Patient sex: F
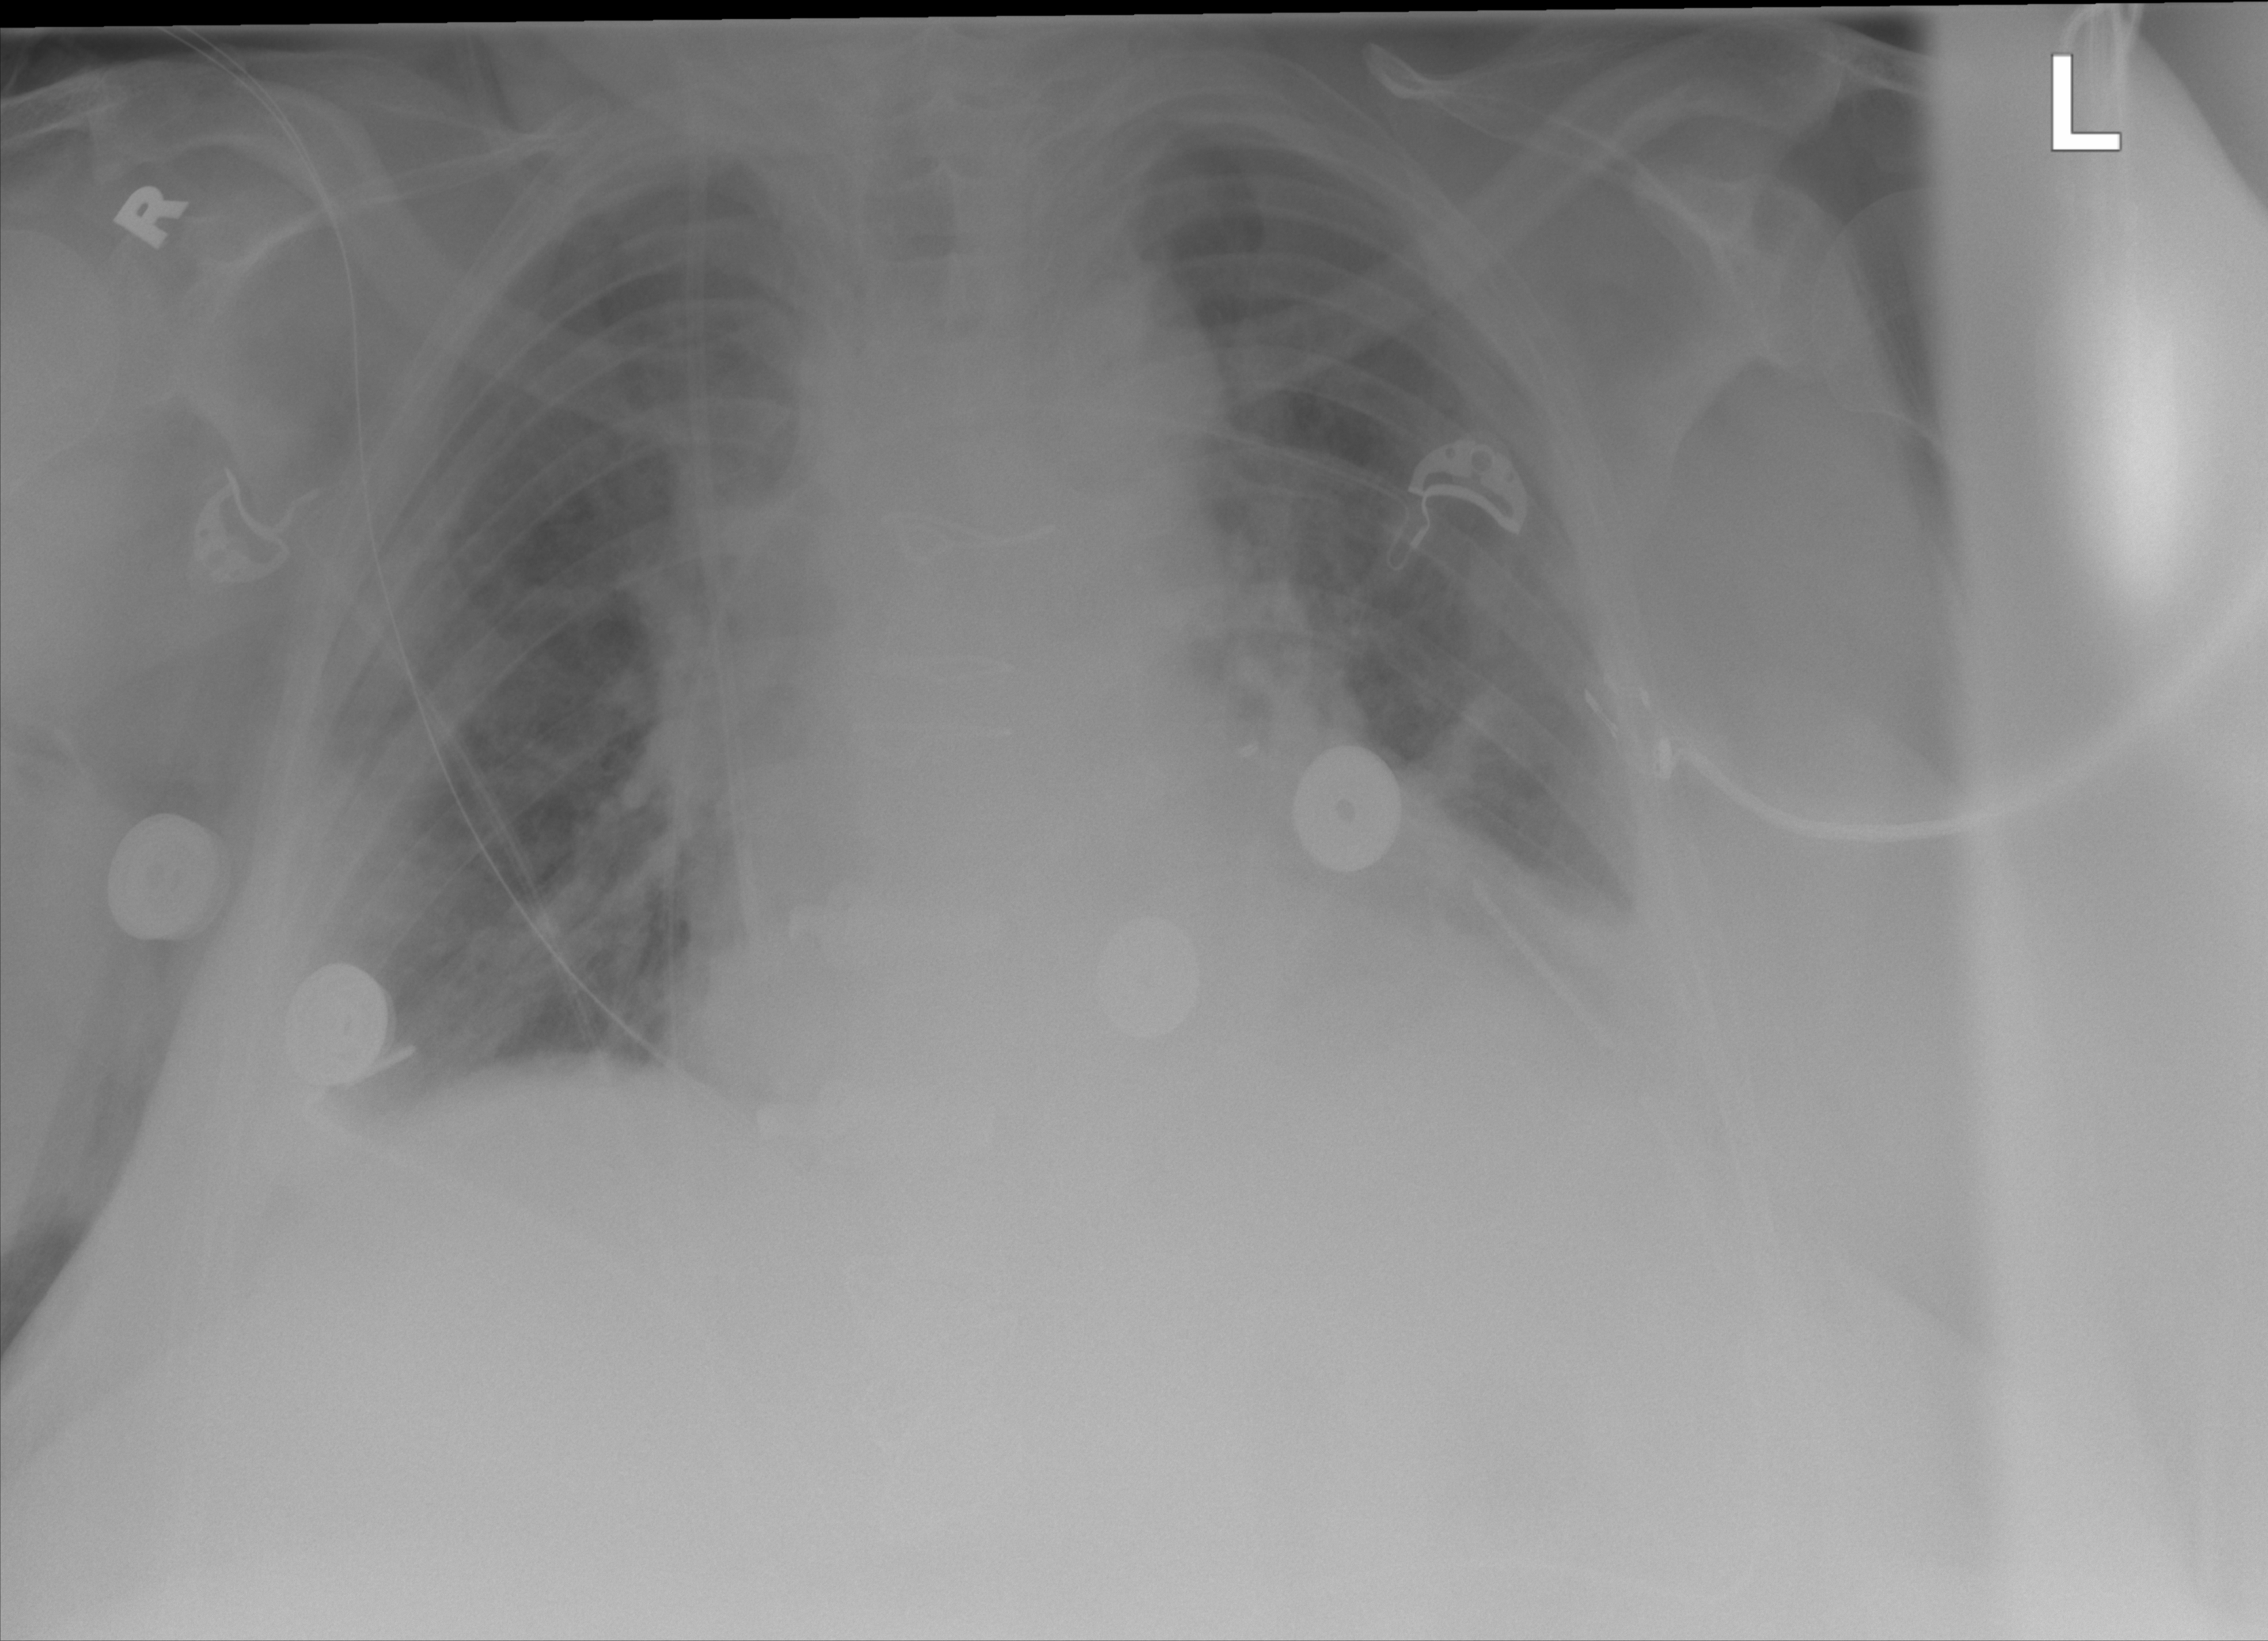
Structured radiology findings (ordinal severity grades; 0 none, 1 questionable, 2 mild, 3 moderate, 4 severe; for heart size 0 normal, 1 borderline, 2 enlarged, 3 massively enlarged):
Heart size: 0
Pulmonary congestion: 0
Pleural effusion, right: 0
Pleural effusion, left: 2
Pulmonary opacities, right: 2
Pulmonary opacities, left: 0
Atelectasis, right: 0
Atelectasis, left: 0